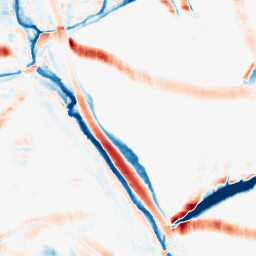
Category: morphological
Decomposition family: morphological_rect
Decomposition parameters: operation: average
width: 20
height: 20
Upsampling method: linear_exact
Upsampling parameters: scale: 2
Upsampling scale: 2